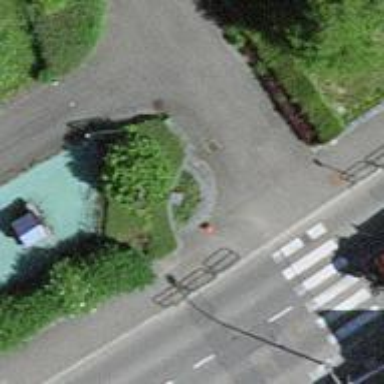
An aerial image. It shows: Historic wayside cross.